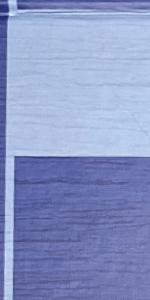
Label: Empty